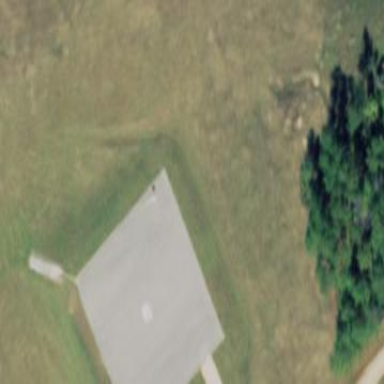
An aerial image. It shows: Image of helipad at airport.